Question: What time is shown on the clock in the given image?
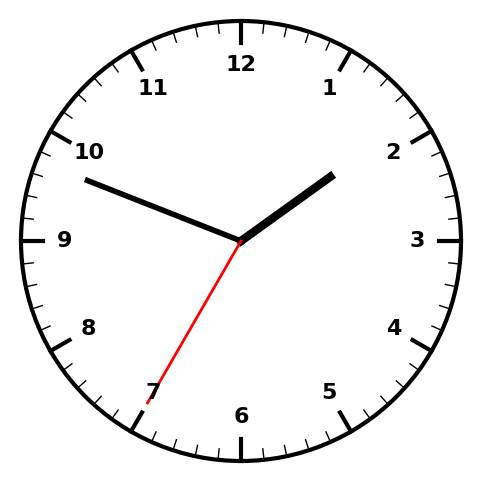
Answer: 01:48:35